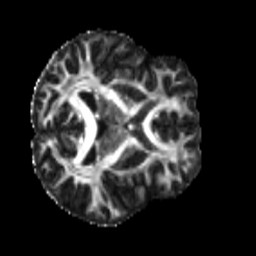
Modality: FA
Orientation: axial
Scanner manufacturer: siemens
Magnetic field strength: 3 T
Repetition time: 4 s
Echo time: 0.0594 s